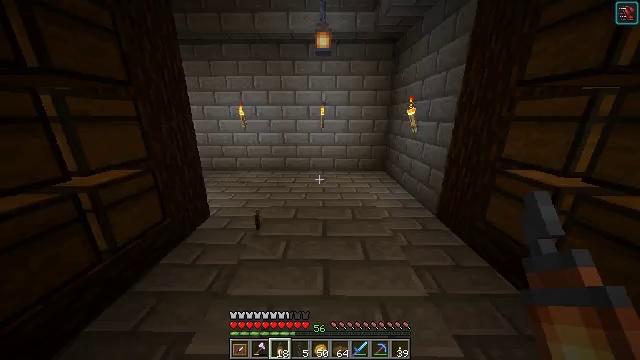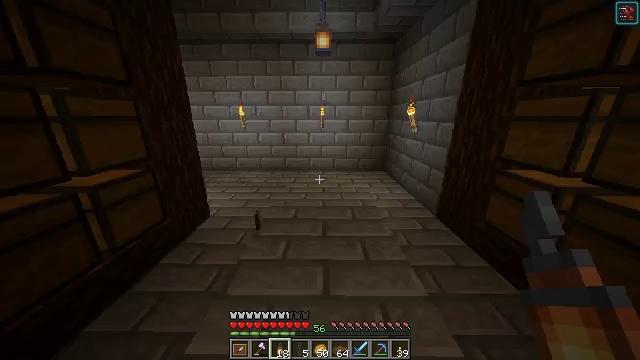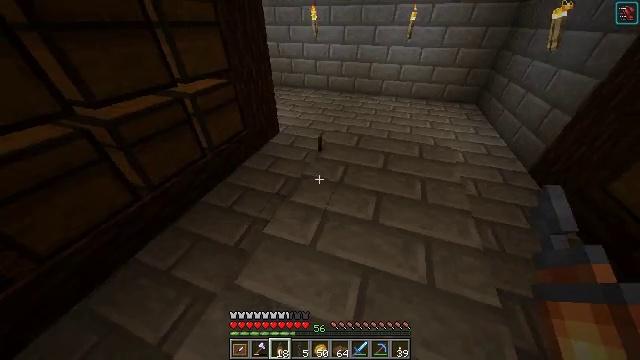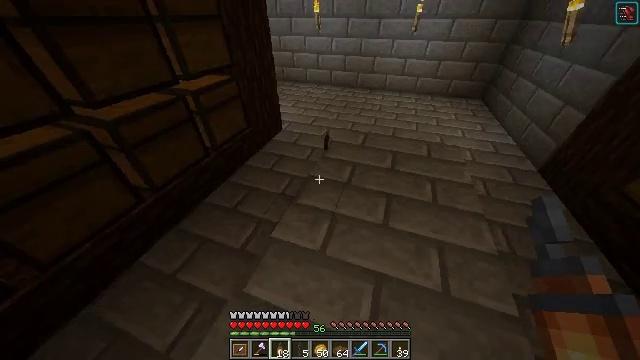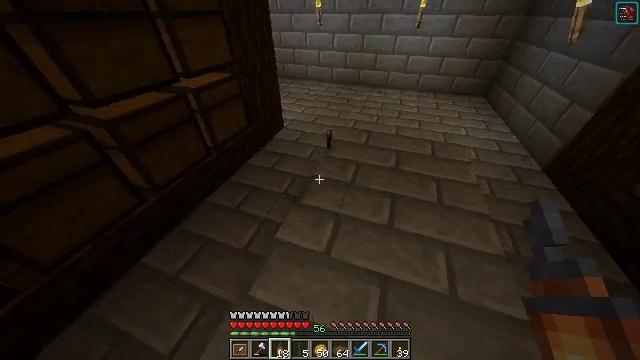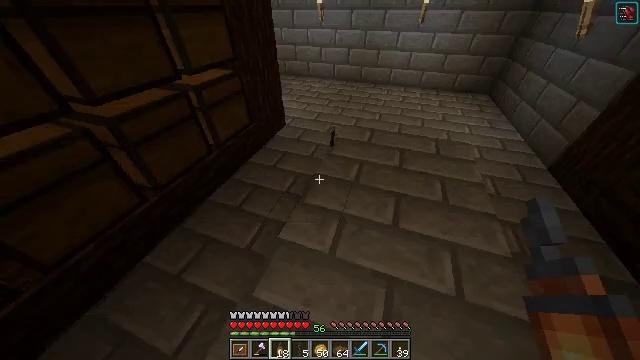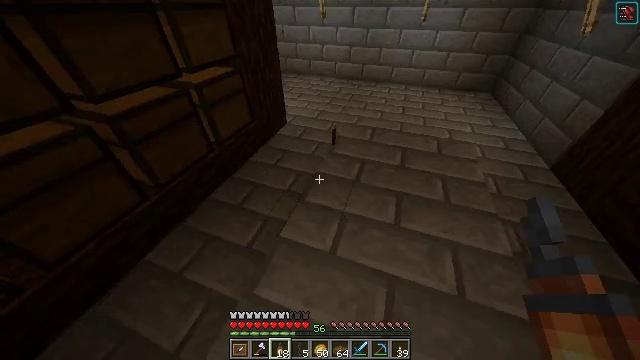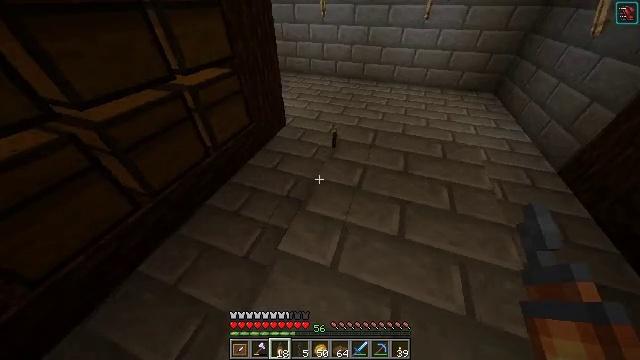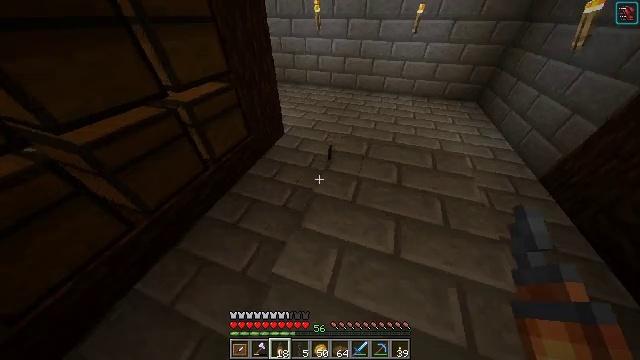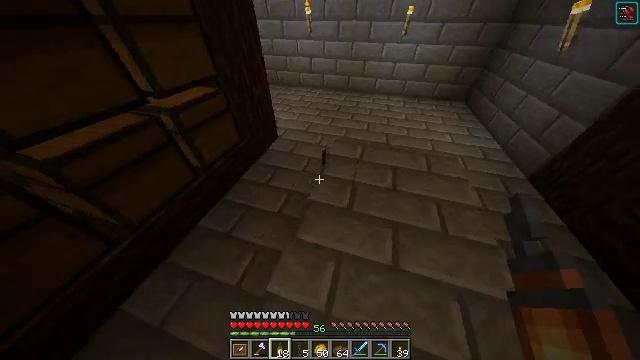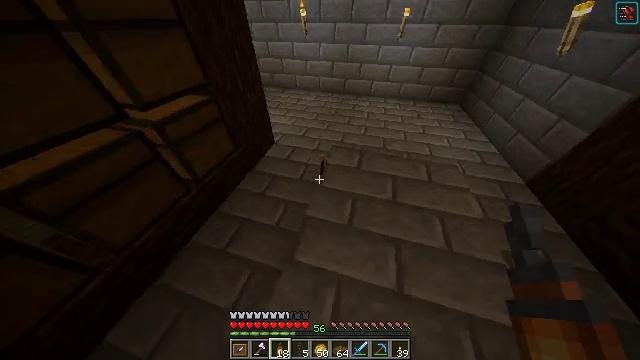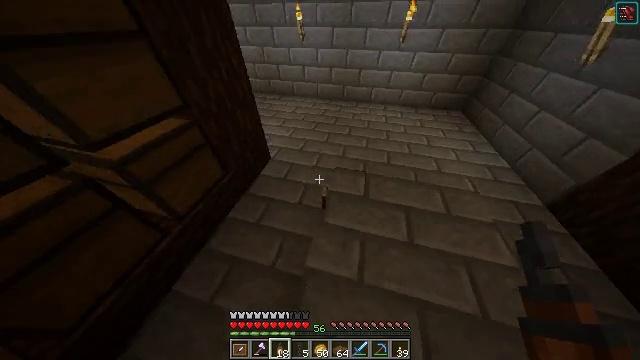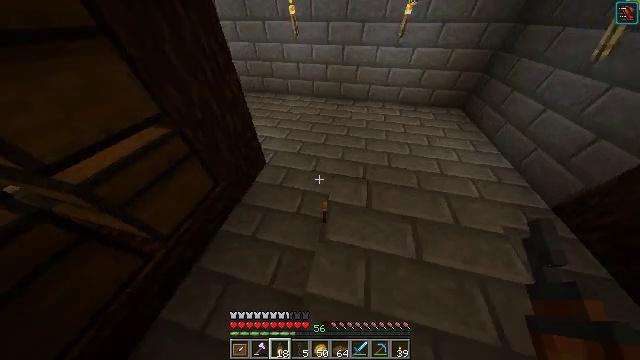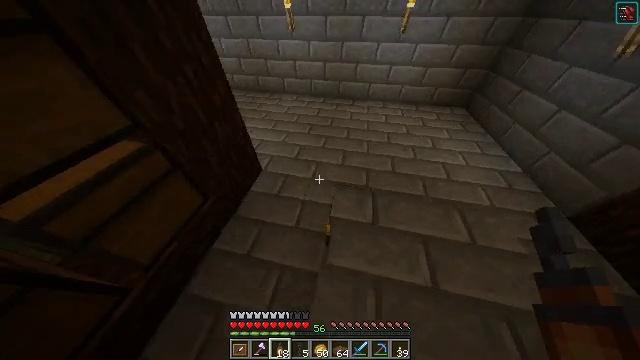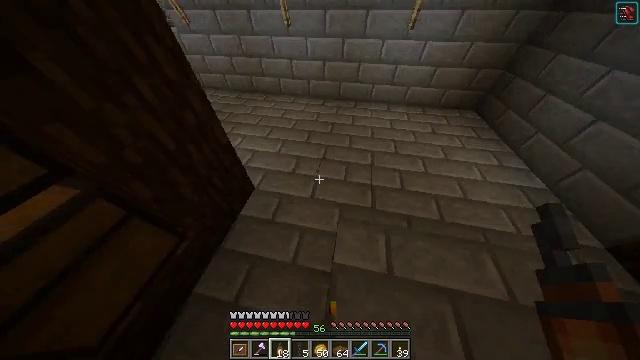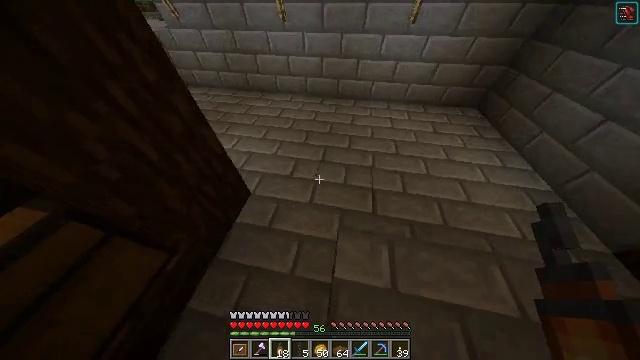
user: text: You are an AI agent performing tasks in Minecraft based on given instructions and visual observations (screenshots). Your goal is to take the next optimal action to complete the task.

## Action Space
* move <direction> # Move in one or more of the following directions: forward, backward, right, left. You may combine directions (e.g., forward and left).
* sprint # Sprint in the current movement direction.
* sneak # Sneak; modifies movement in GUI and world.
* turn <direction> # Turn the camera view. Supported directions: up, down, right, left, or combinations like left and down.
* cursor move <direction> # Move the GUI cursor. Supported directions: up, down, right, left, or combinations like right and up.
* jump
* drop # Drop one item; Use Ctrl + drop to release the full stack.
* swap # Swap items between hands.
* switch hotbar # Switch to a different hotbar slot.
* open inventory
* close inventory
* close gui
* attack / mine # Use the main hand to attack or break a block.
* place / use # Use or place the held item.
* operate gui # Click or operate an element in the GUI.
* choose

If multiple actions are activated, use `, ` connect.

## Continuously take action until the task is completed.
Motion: motion action
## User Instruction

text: Break the redstone wire to disrupt circuits.
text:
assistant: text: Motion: no_op
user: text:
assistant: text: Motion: move forward and move left, turn left and down
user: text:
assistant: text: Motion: turn down
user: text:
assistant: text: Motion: no_op
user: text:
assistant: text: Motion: no_op
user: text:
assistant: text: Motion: no_op
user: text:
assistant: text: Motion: move forward
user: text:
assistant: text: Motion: move forward, turn right and down
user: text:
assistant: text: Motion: move forward, turn right
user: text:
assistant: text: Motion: move forward, turn right
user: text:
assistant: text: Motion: move forward
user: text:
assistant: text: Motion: move forward, turn right and down
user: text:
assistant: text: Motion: move forward, turn down
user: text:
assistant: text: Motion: move forward, turn down
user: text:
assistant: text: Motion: turn down
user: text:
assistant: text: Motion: turn right and down
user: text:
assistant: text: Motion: turn right and down
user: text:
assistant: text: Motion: turn right and down
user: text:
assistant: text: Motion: turn right and down
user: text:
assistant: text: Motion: turn right and down
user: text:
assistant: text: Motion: turn right and down
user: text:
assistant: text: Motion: turn right
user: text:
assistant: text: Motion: turn right
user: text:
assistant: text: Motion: turn right and up
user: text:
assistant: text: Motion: turn left and up
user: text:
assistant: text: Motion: turn left and down
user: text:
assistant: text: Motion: turn right
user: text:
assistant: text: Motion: turn right and up
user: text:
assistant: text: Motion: turn right and up
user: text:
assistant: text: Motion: turn right and up